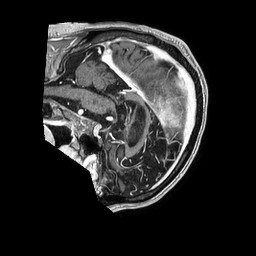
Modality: T1w
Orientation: sagittal
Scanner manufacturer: philips
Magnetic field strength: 1.5 T
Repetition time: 0.007757 s
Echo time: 0.003601 s